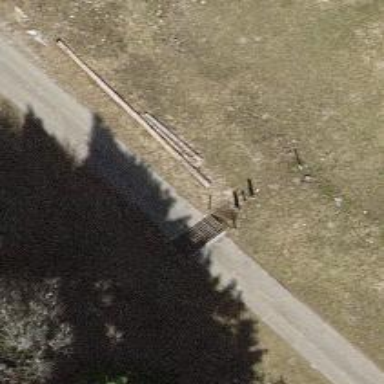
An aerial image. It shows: Cattle grid barrier.